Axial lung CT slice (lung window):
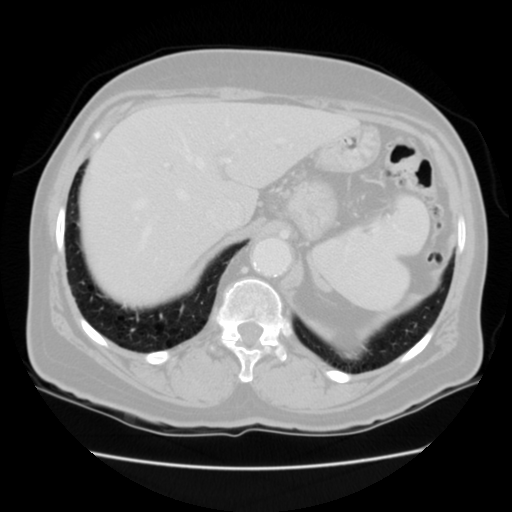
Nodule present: no